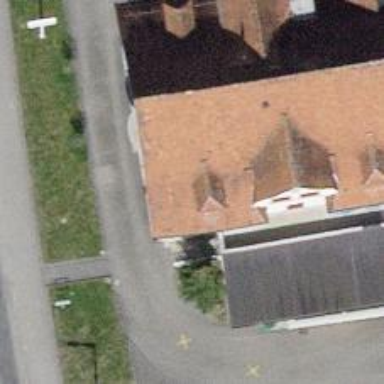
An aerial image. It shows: Restaurant.